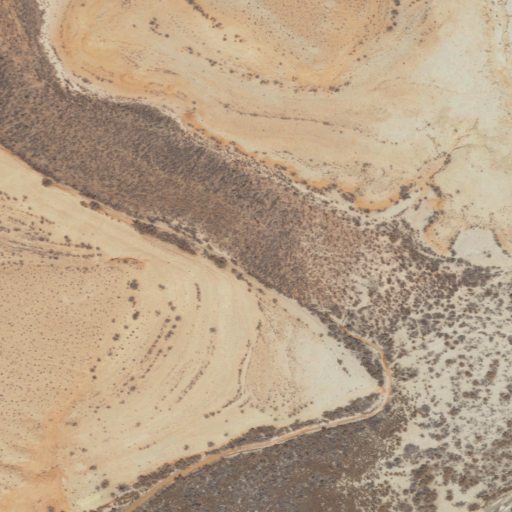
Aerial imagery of valley in Utah named Long Canyon containing shrub and woody wetlands